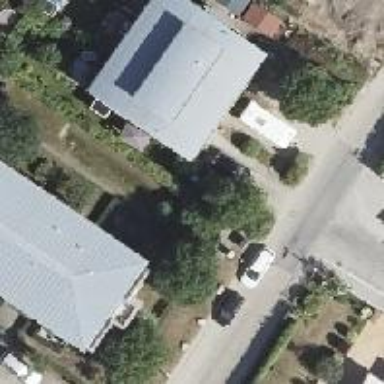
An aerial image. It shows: Semidetached house.